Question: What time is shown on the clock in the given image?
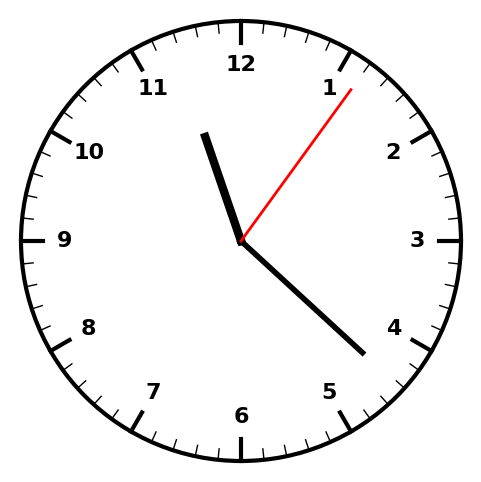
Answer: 11:22:06